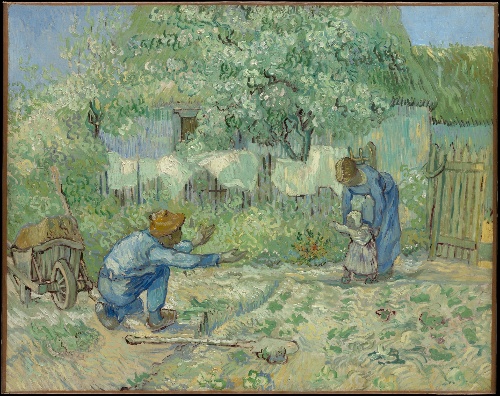
Title: First Steps, after Millet
Artist: Vincent van Gogh
Artist bio: Dutch, Zundert 1853–1890 Auvers-sur-Oise
Date: 1890
Object type: Painting
Classification: Paintings
Medium: Oil on canvas
Dimensions: 28 1/2 x 35 7/8 in. (72.4 x 91.1 cm)
Department: European Paintings
Credit line: Gift of George N. and Helen M. Richard, 1964
Accession year: 1964
Repository: Metropolitan Museum of Art, New York, NY
Tags: Gardens|Children|Men|Women